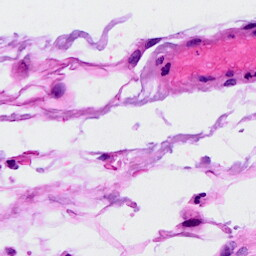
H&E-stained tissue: Breast